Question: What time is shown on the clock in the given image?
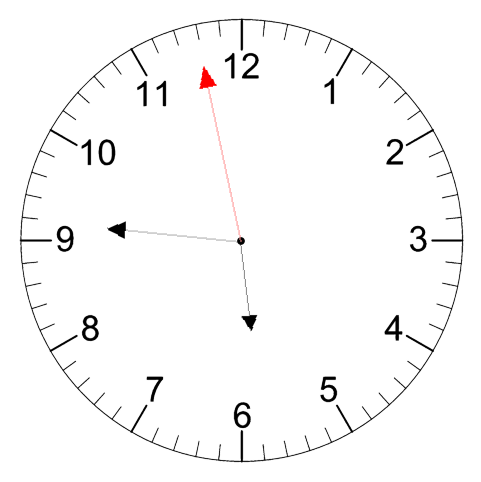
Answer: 05:45:58